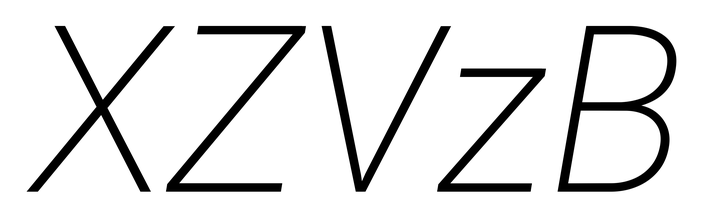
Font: Roboto-Italic_ExtraLight_Italic